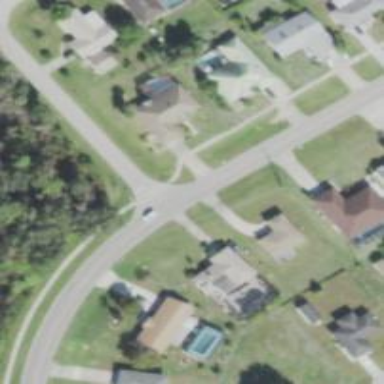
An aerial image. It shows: Marked road crossing.